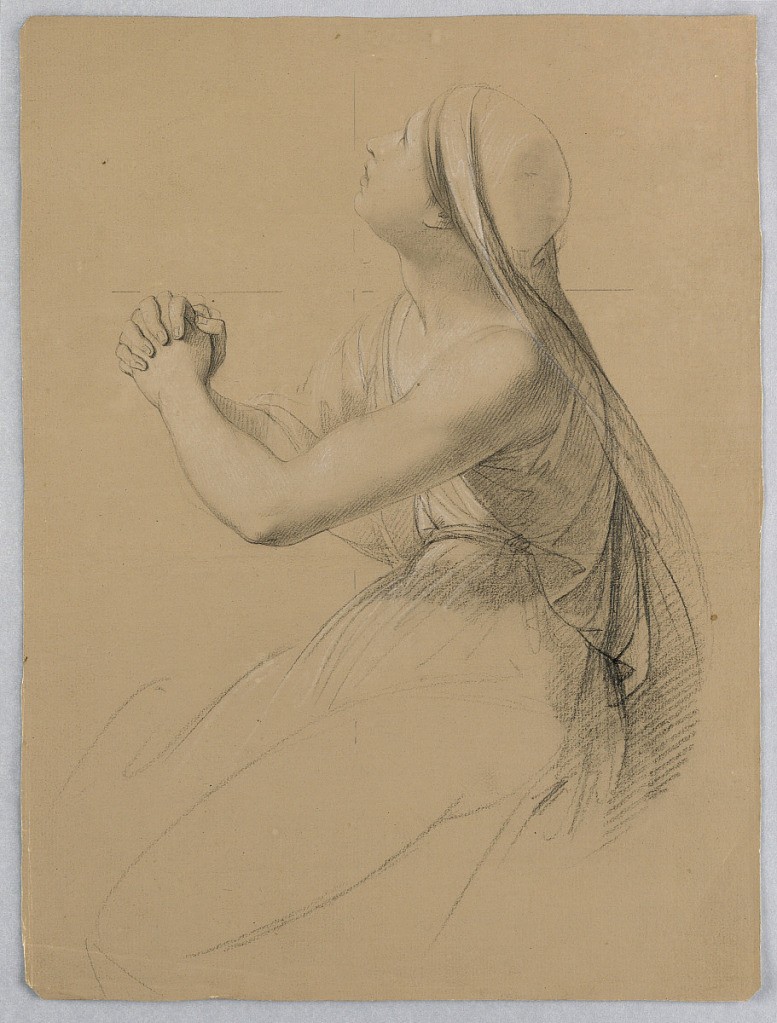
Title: Study of Woman Praying for "Communion of the Sick"
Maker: Daniel Huntington, American, 1816–1906
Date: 1844
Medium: Graphite, black pastel crayon, white chalk on white laid paper coated brown on recto
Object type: Drawing
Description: Study of a female figure on her knees, turned to the left and looking up with her hands clasped.